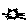
Label: cat